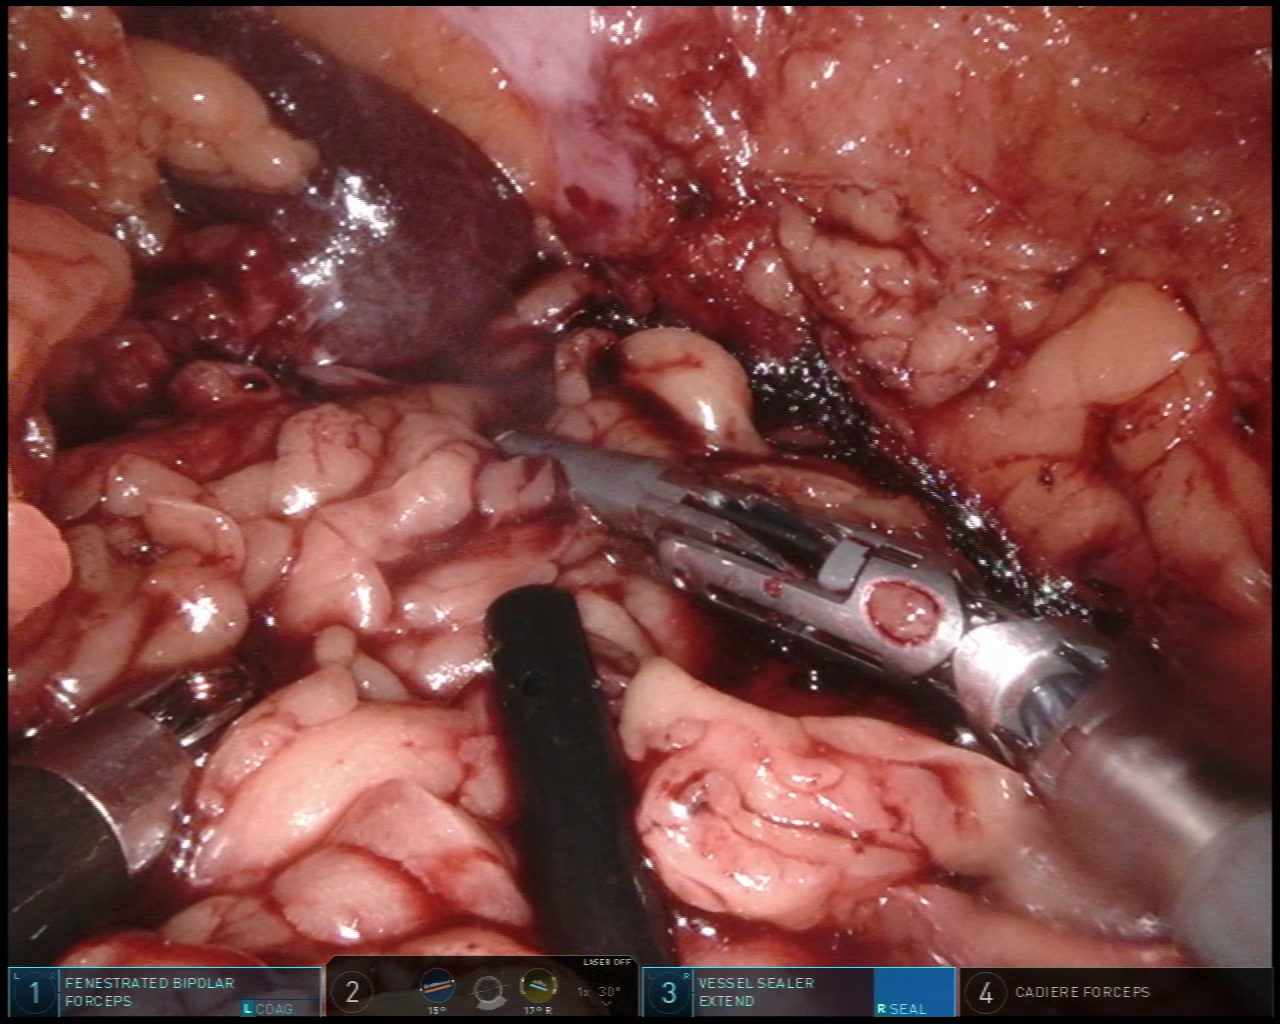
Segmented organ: spleen
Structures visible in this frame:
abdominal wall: yes
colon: no
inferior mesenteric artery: no
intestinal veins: no
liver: no
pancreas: no
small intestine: no
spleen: yes
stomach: no
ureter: no
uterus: no
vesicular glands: no